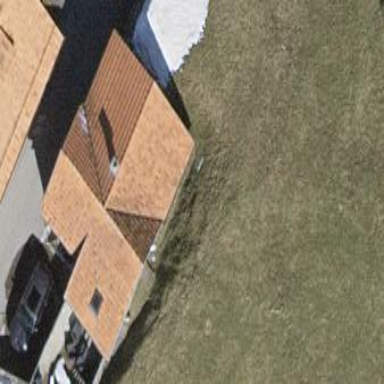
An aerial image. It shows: Detached house with gabled roof made of red roof tiles.